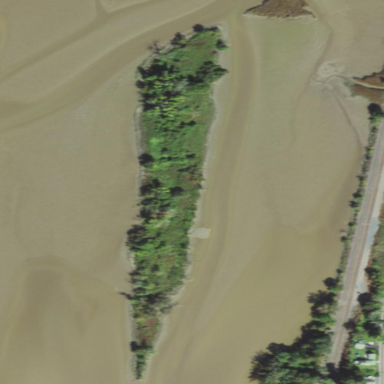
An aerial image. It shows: Islet covered with woodland.